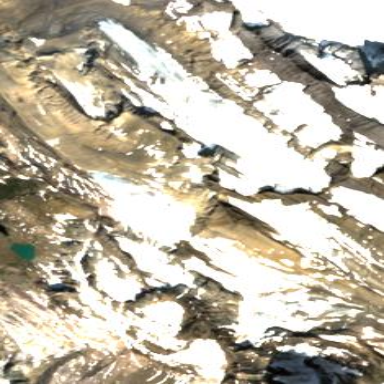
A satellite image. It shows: Stunning view of glacier.